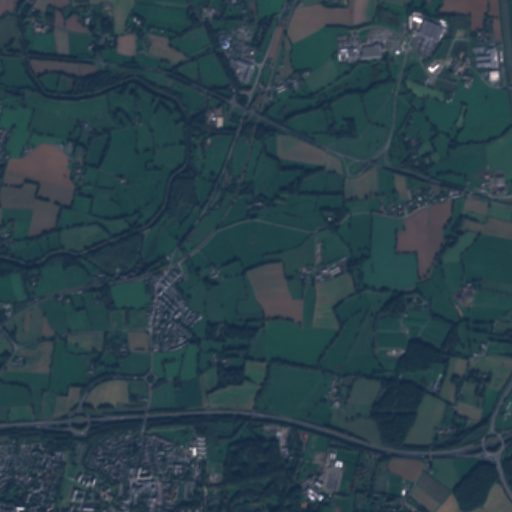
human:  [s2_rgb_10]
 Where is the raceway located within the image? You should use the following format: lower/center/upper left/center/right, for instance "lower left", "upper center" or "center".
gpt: The raceway is located in the center of the image.
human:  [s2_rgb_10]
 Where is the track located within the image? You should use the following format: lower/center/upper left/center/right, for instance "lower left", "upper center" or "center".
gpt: The track is located in the lower right of the image.
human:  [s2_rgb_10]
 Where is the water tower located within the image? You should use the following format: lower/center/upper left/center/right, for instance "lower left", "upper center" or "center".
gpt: The water tower is located in the lower right of the image.
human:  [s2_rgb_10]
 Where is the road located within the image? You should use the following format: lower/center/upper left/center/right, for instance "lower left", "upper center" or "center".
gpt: There is no road in the image.